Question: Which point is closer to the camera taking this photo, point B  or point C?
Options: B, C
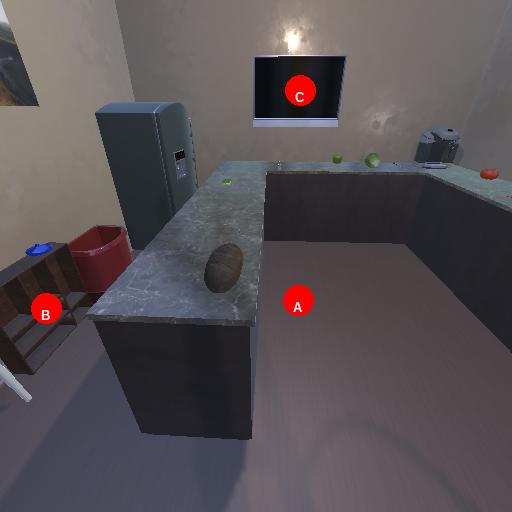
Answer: B